Question: I'm tried to install gem (mechanize) on my computer by following commands:
'''
>> gem install mechanize --platform=ruby
>> gem install mechanize
'''
The error
'''
ERROR: Error installing mechanize:
ERROR: Failed to build gem native extension.
"C:/Program Files/Ruby200-x64/bin/ruby.exe" extconf.rb
C:/Program Files/Ruby200-x64/bin/ruby.exe: invalid switch in RUBYOPT: -F (RuntimeError)
'''
is shown while I trying to install gems (mechanize). And run command line as .
I'v installed the by the commands below (config.xml has been modified of cause)
'''
ruby dk.rb init
ruby dk.rb install
'''
Is there any method can fix this error? Thanks in advance.
## Here some OS information:
- - - - -
The details can be found from screenshot:

According the <URL>, but it still cannot work!
'''
2013/06/03 10:00:26 PM >> REG QUERY "HKCU\Software\Microsoft\Command Processor"
HKEY_CURRENT_USER\Software\Microsoft\Command Processor
CompletionChar REG_DWORD 0x9
DefaultColor REG_DWORD 0x0
EnableExtensions REG_DWORD 0x1
PathCompletionChar REG_DWORD 0x9
AutoRun REG_SZ (if %ANSICON_VER%==^%ANSICON_VER^% "C:\Marslo\Tools\Software\System\CommandLi
icon" -p)&run C:\WINDOWSutorun.cmd
AutoRun_bak REG_SZ (if %ANSICON_VER%==^%ANSICON_VER^% "C:\Marslo\Tools\Software\System\Comma
nsicon" -p)&chcp 437&run C:\WINDOWSutorun.cmd
2013/06/03 10:01:00 PM >> REG QUERY "HKLM\Software\Microsoft\Command Processor" /s
HKEY_LOCAL_MACHINE\Software\Microsoft\Command Processor
CompletionChar REG_DWORD 0x40
DefaultColor REG_DWORD 0x0
EnableExtensions REG_DWORD 0x1
PathCompletionChar REG_DWORD 0x40
AutoRun REG_SZ %WINDIR%
un.bat
2013/06/03 10:01:05 PM >> REG DELETE "HKCU\Software\Microsoft\Command Processor" /v AutoRun
Delete the registry value AutoRun (Yes/No)? yes
The operation completed successfully.
'''
Here details about gem and ruby:
'''
2013/06/03 10:15:46 PM >> gem env
RubyGems Environment:
- RUBYGEMS VERSION: 2.0.3
- RUBY VERSION: 2.0.0 (2013-05-14 patchlevel 195) [x64-mingw32]
- INSTALLATION DIRECTORY: C:/Program Files/Ruby200-x64/lib/ruby/gems/2.0.0
- RUBY EXECUTABLE: "C:/Program Files/Ruby200-x64/bin/ruby.exe"
- EXECUTABLE DIRECTORY: C:/Program Files/Ruby200-x64/bin
- RUBYGEMS PLATFORMS:
- ruby
- x64-mingw32
- GEM PATHS:
- C:/Program Files/Ruby200-x64/lib/ruby/gems/2.0.0
- C:/Users/jiaoolii/.gem/ruby/2.0.0
- GEM CONFIGURATION:
- :update_sources => true
- :verbose => true
- :backtrace => false
- :bulk_threshold => 1000
- REMOTE SOURCES:
- https://rubygems.org/
'''
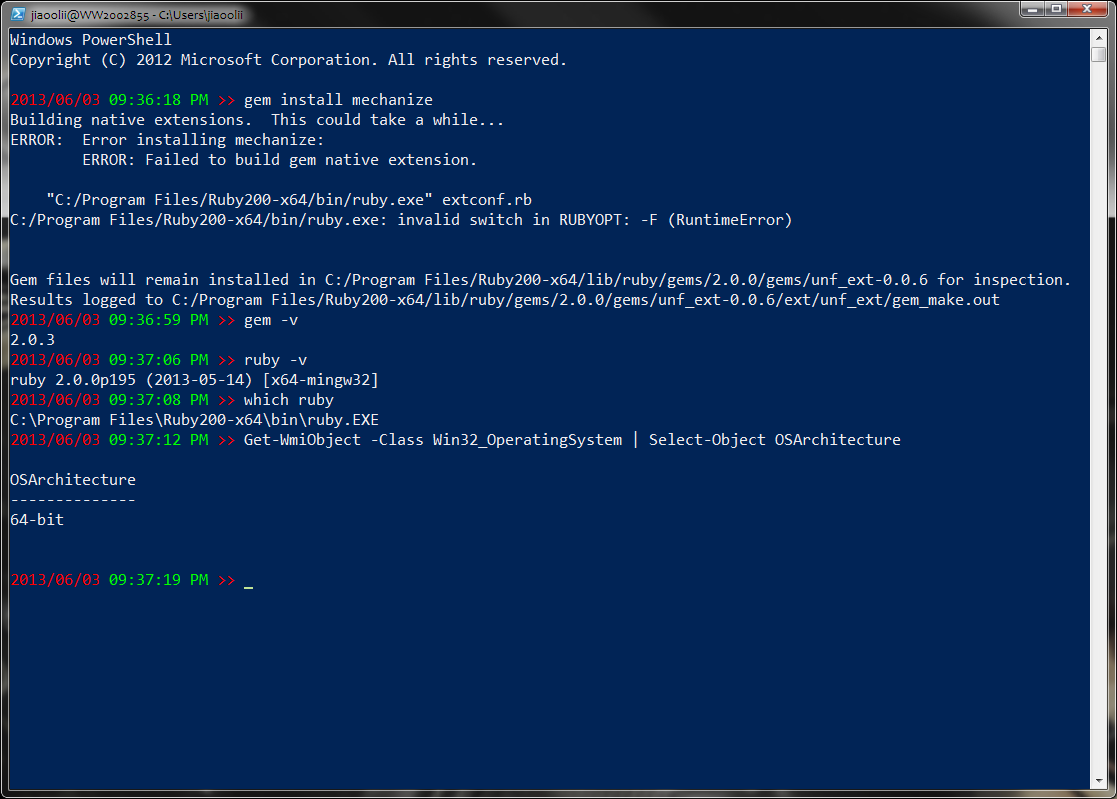
Answer: I found the reason. Just because there is a in the installation path of Ruby
'''
RUBY EXECUTABLE: "C:/Program Files/Ruby200-x64/bin/ruby.exe"
'''
Re-install the Ruby to the path which doesn't contain space, this error will be fixed.
---
And, of course, 'AutoRun' should be removed from 'HKCU\Software\Microsoft\Command Processor' and 'HKLM\Software\Microsoft\Command Processor'.
That's important!